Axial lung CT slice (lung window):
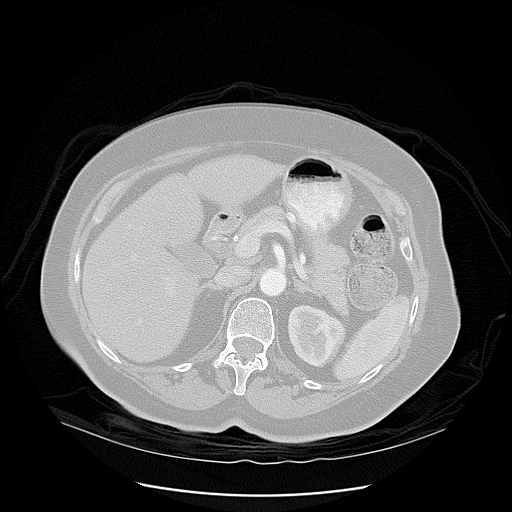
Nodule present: no